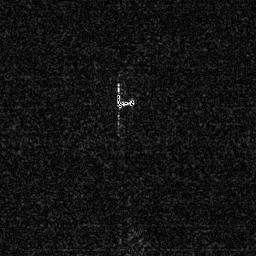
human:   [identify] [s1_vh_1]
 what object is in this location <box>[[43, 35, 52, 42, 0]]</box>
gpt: <ref>1 small ship at the center</ref>